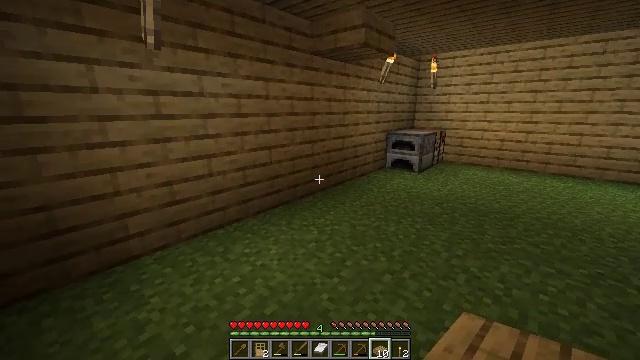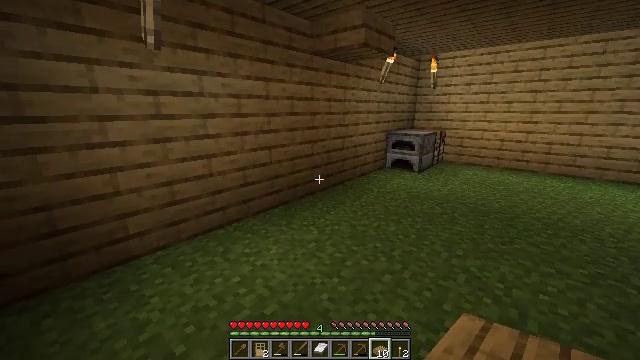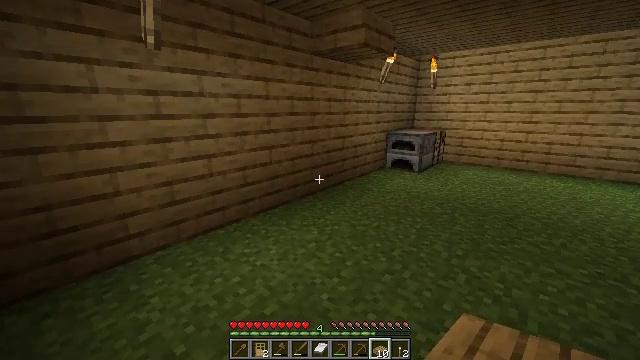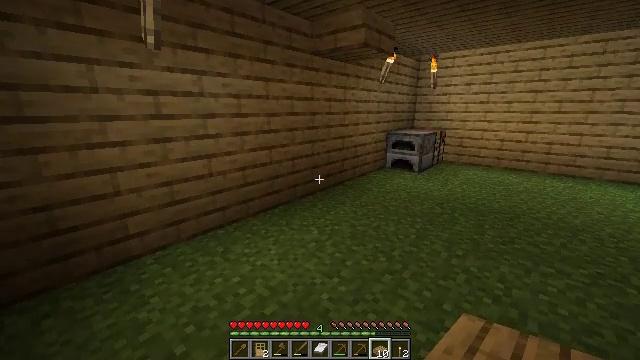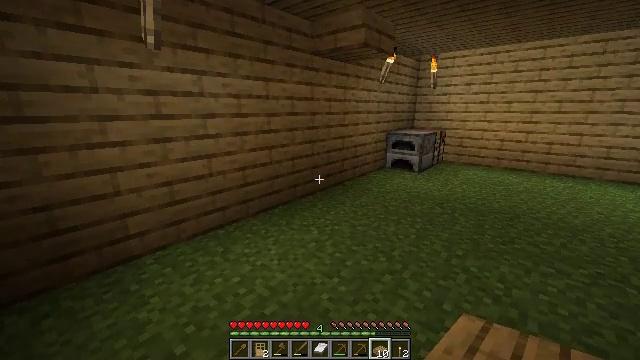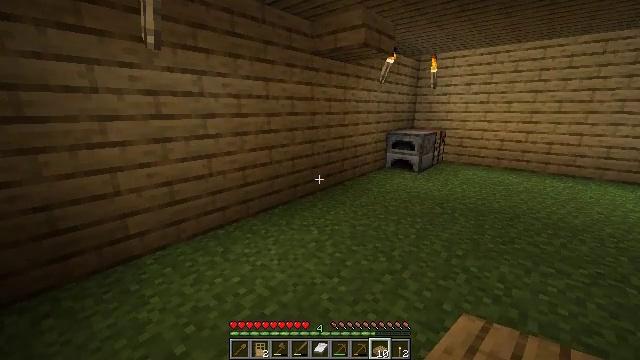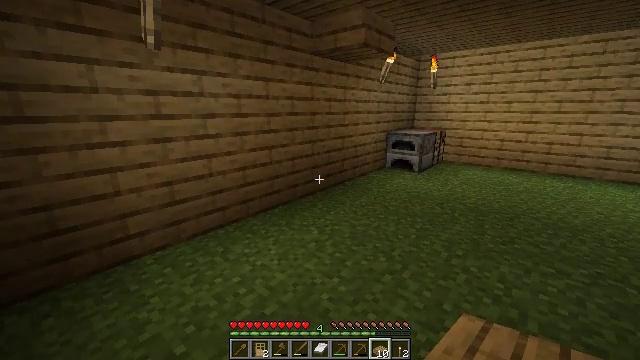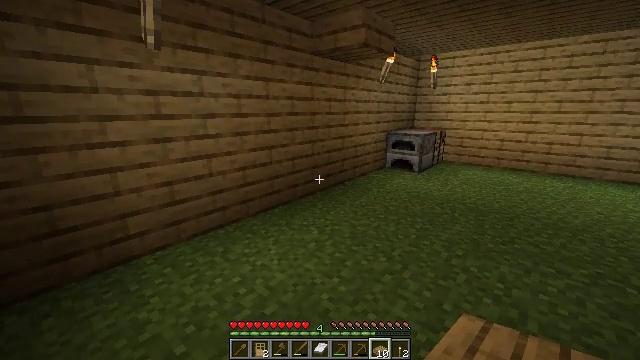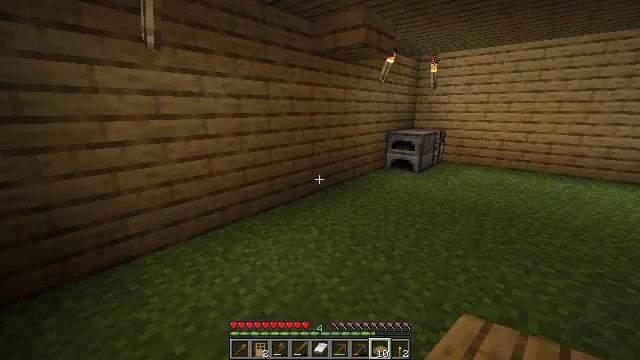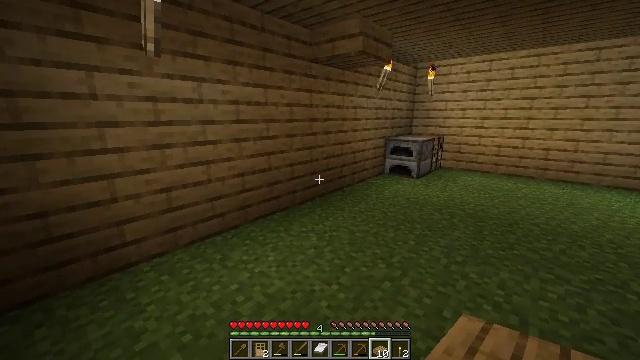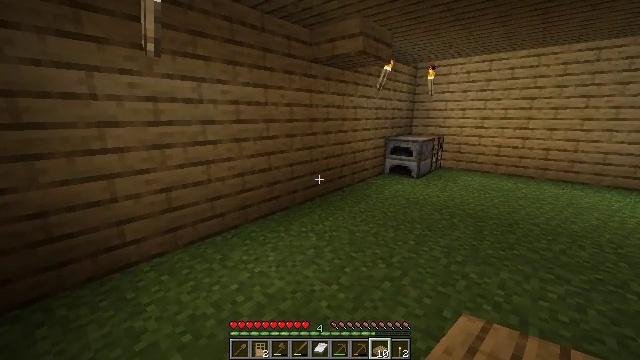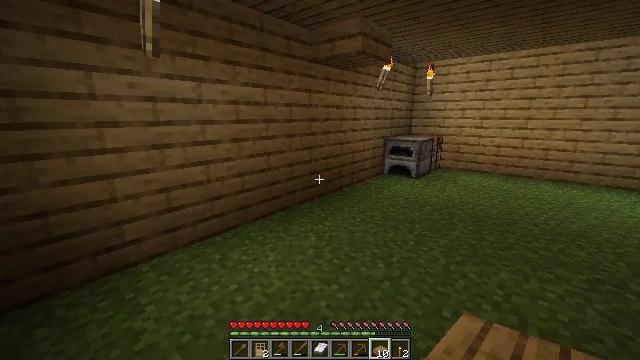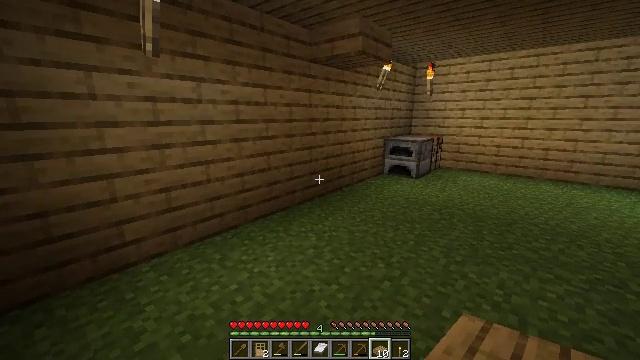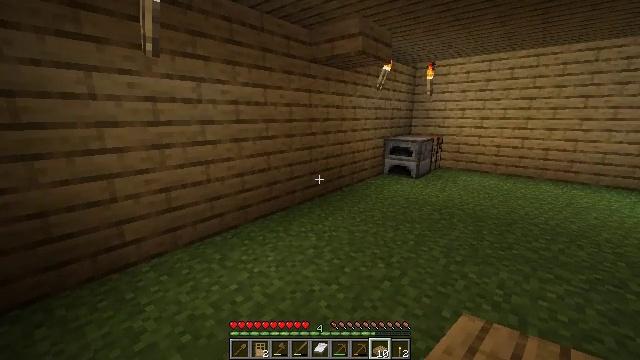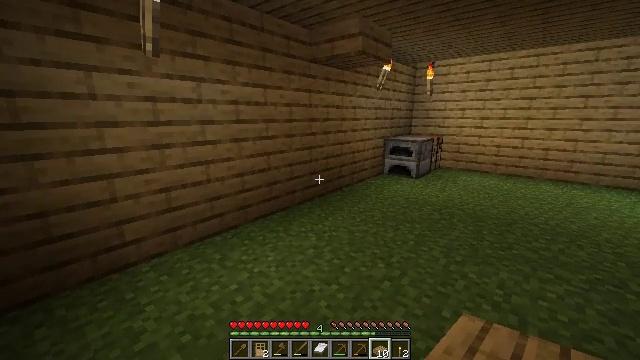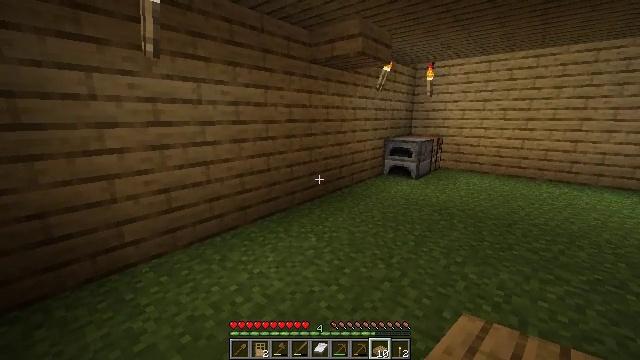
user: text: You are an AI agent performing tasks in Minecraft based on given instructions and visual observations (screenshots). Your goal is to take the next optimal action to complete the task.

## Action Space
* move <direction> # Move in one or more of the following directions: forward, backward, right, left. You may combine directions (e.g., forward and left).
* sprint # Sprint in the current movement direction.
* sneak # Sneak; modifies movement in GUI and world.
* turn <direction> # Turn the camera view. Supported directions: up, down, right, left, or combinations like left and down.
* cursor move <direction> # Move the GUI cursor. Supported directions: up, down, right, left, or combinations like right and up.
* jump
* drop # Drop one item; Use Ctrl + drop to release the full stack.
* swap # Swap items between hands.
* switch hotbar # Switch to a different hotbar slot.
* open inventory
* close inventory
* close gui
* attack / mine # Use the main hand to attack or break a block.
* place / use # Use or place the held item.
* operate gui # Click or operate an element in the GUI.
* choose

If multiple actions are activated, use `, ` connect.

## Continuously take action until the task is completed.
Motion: motion action
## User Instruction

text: Mine the oak slab from the floor.
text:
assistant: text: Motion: no_op
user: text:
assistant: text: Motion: no_op
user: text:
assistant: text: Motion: no_op
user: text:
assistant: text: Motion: no_op
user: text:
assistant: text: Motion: no_op
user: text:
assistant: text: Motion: no_op
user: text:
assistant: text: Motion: no_op
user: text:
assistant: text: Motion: no_op
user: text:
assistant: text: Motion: turn up
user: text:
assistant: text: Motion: no_op
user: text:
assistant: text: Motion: no_op
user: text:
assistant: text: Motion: no_op
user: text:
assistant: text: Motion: no_op
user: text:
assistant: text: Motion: no_op
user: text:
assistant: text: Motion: no_op
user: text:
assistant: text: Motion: no_op
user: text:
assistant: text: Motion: no_op
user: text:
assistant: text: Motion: no_op
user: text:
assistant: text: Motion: turn right
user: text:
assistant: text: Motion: turn right and up
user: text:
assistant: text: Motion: turn right
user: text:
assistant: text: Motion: turn right
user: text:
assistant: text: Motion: turn right
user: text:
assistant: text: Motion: no_op
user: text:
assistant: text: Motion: no_op
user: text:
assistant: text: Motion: no_op
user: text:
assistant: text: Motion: turn right
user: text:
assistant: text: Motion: no_op
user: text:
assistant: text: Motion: no_op
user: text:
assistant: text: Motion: no_op